Field crop: maize
Growth stage: 2
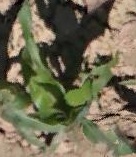
Species: maize